Aerial crown-view tile of a tropical tree (Barro Colorado Island, Panama), acquired 20250915:
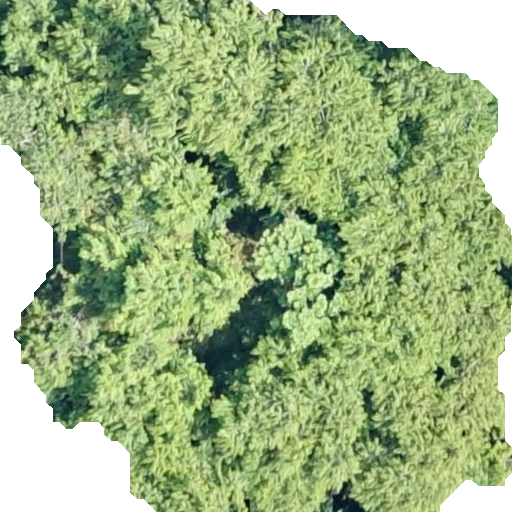
Species: Guazuma ulmifolia
GBIF accepted scientific name: Guazuma ulmifolia
Crown area: 372.027 m²